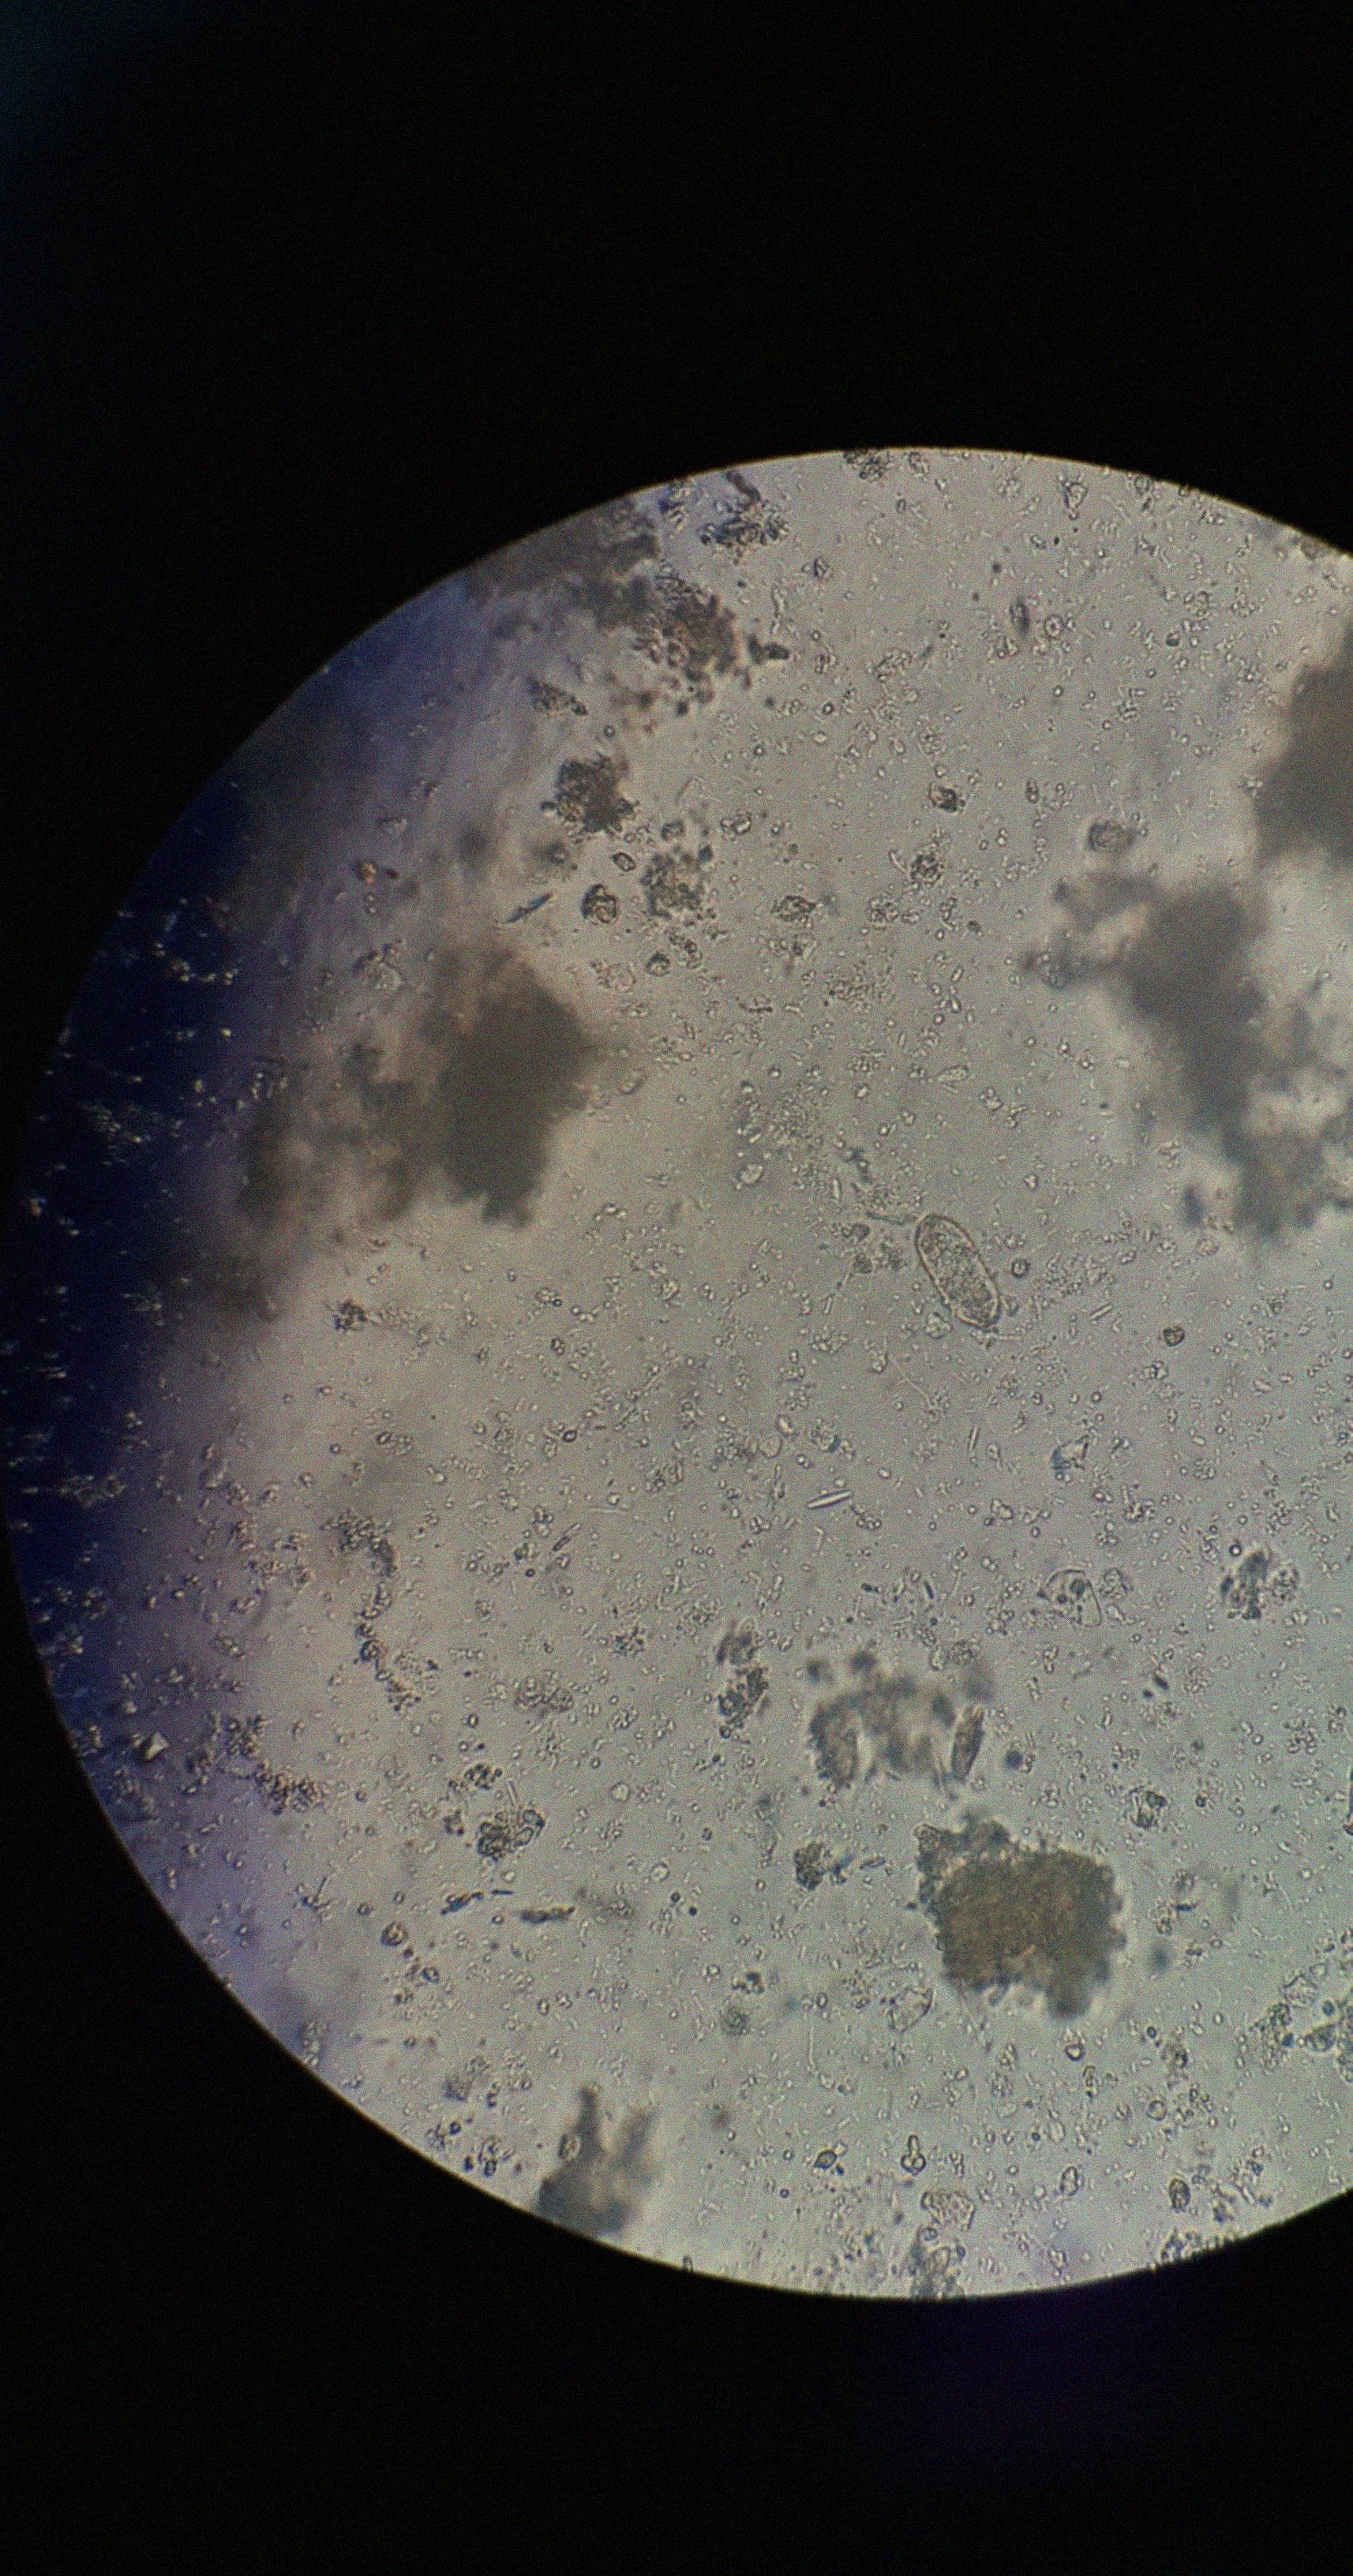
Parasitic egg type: Capillaria philippinensis